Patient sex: F
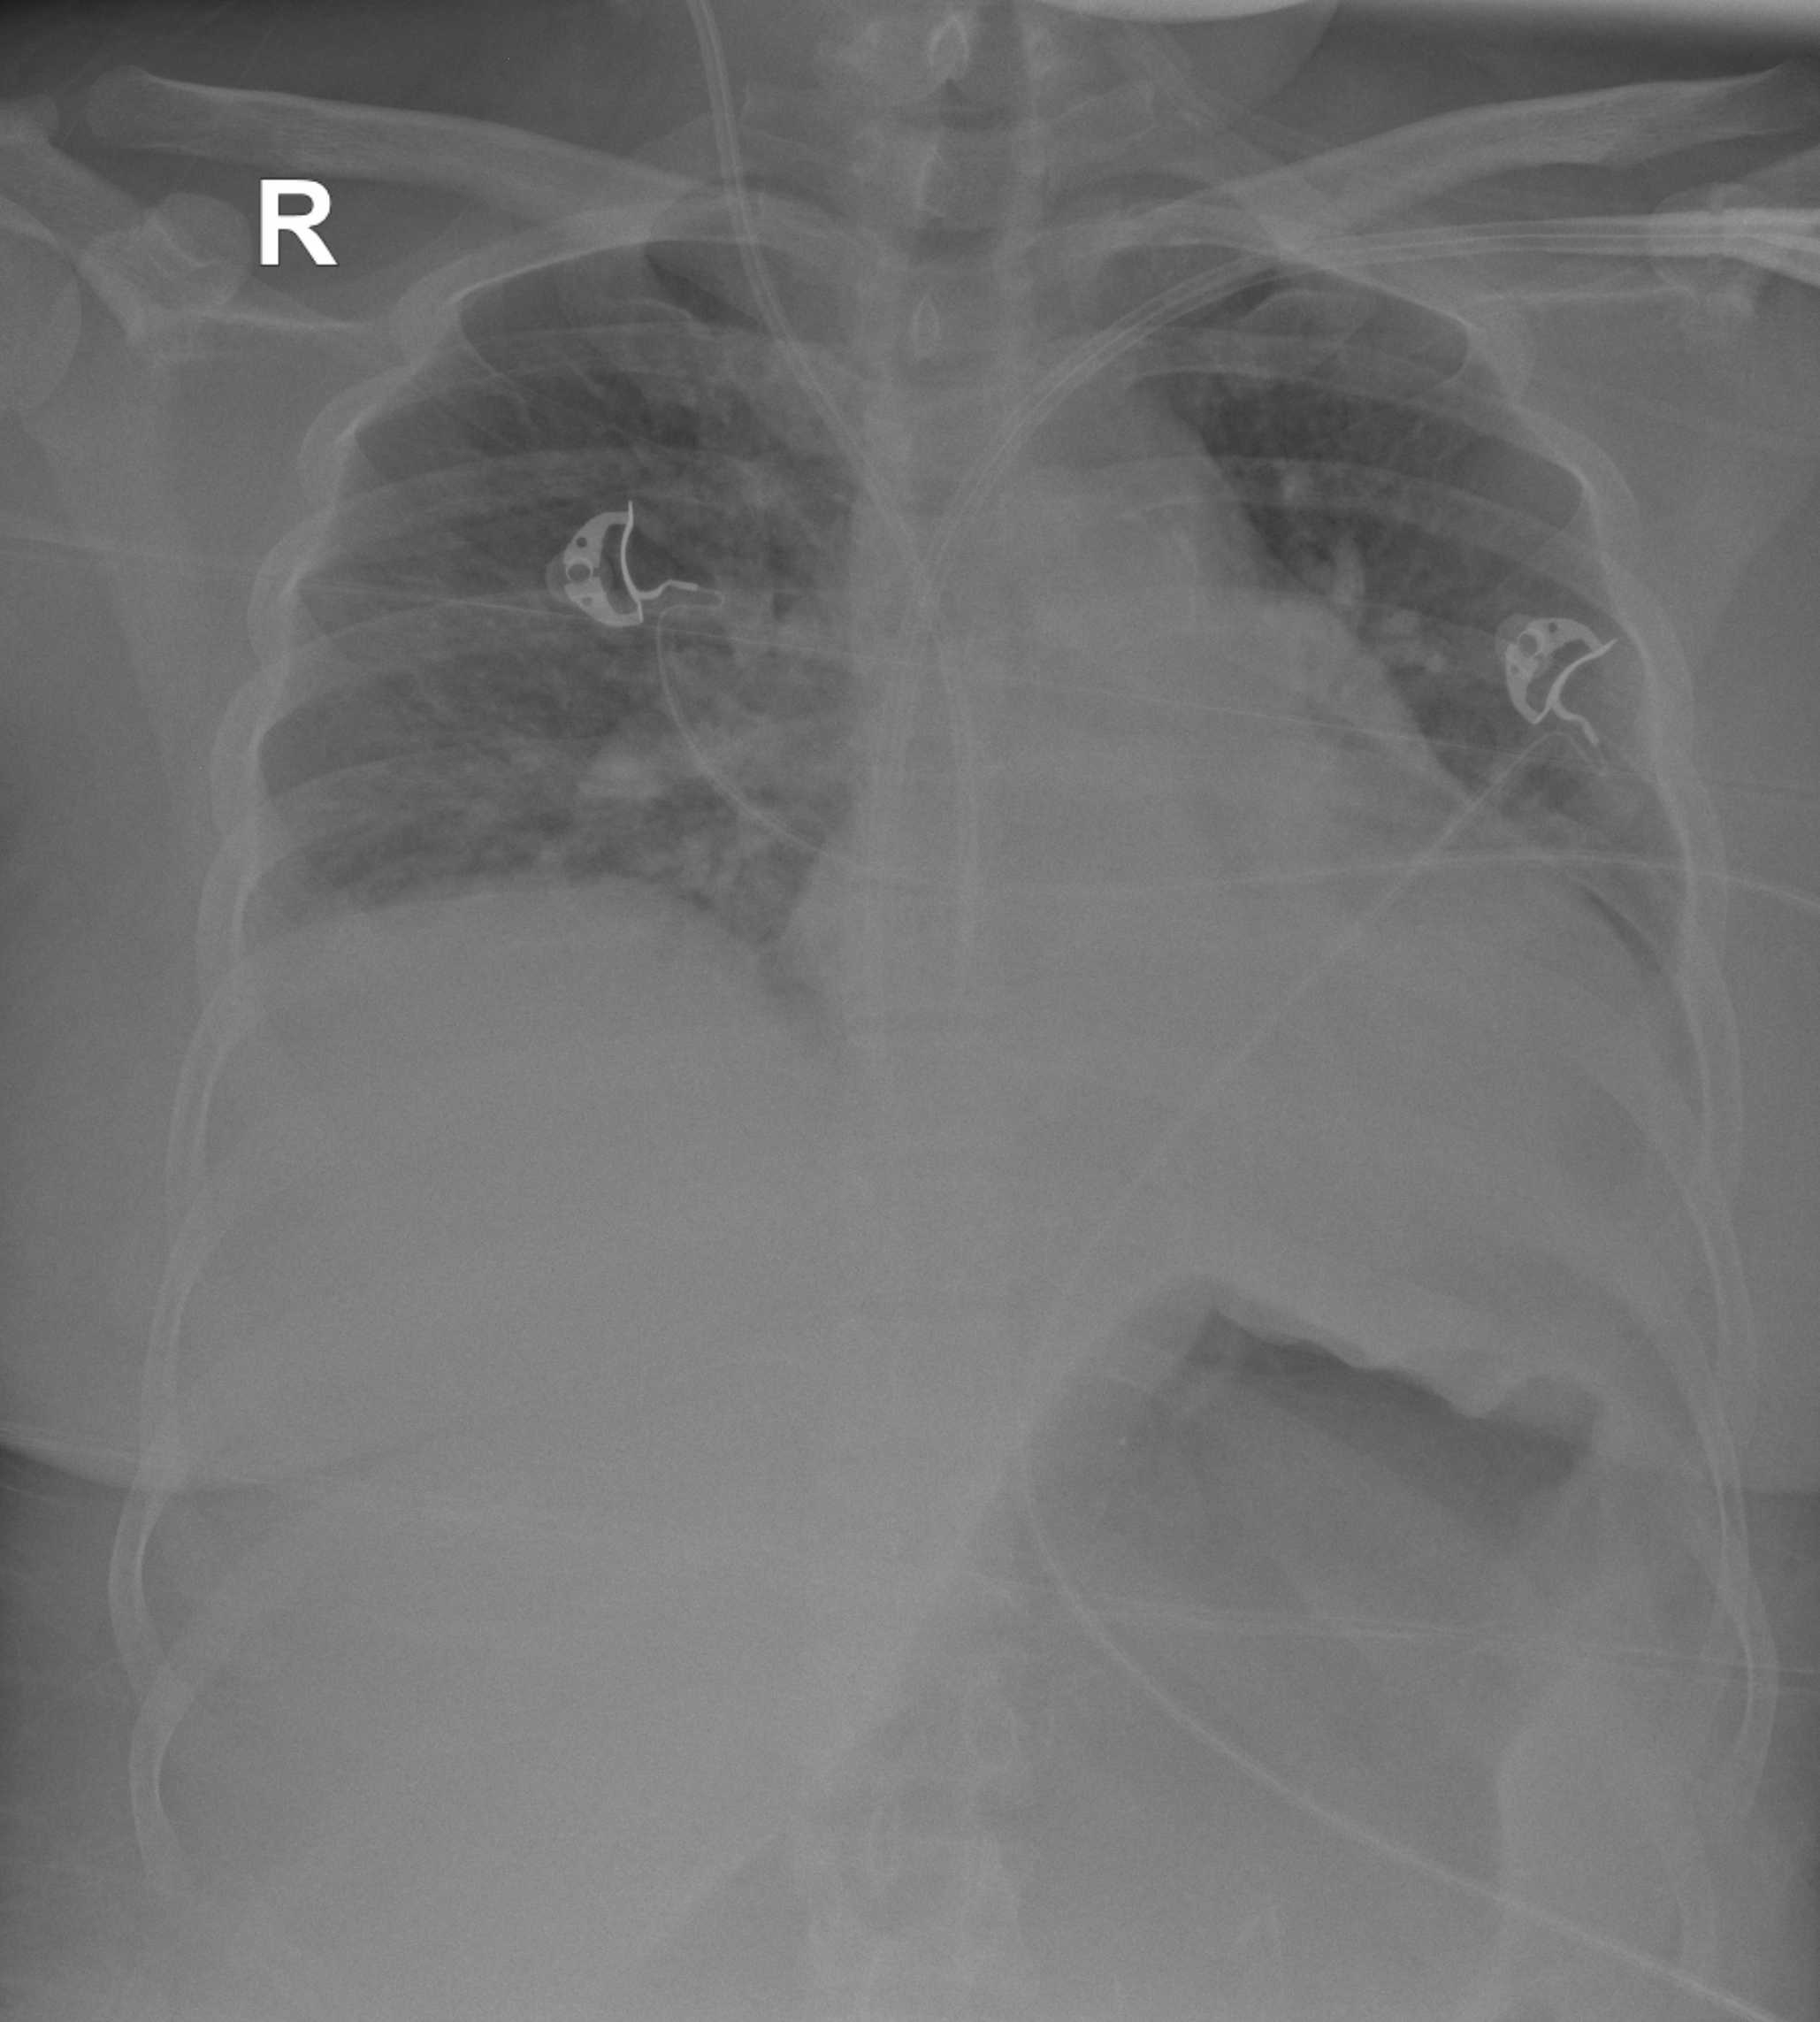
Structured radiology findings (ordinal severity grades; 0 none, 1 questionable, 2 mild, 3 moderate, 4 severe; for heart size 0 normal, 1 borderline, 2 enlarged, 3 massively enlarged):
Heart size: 1
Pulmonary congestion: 2
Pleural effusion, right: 0
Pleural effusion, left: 0
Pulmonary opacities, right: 0
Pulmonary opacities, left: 0
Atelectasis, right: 2
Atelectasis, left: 2